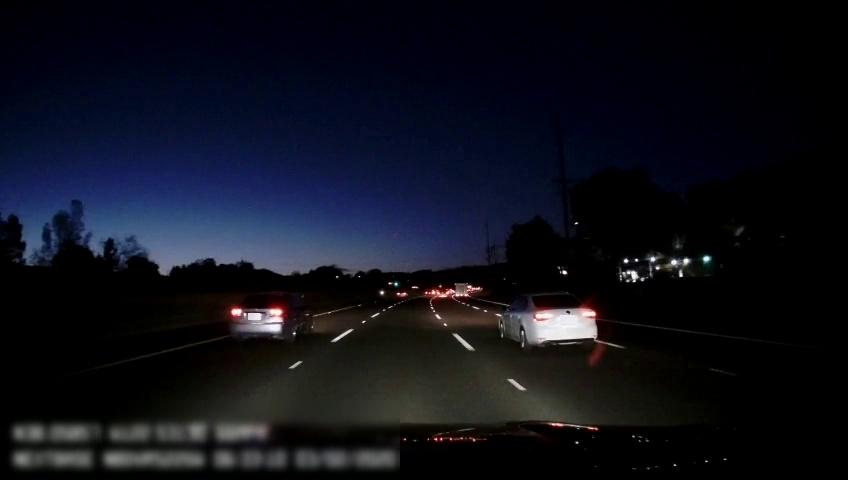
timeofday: Night
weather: Other
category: Drivable Space
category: Vehicles | Car
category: Vehicles | Car
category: Vehicles | Other LV
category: Lanes | Alternate Lane
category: Lanes | Current Lane
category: Lanes | Current Lane
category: Lanes | Alternate Lane
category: Lanes | Alternate Lane